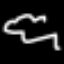
Label: squiggle